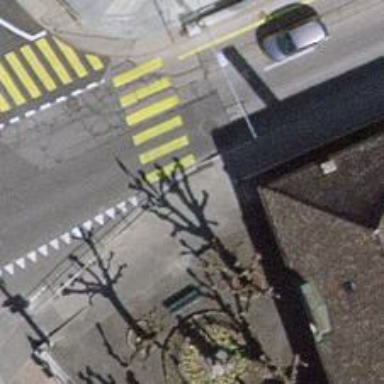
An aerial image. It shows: Pedestrian path with asphalt surface.